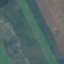
Land use / land cover class: AnnualCrop